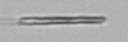
Label: fiber